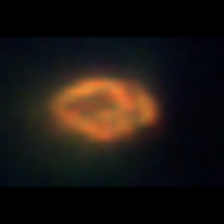
Taxon: Heterocapsa
Group: Dinoflagellates